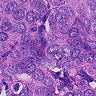
Metastatic tissue present: yes